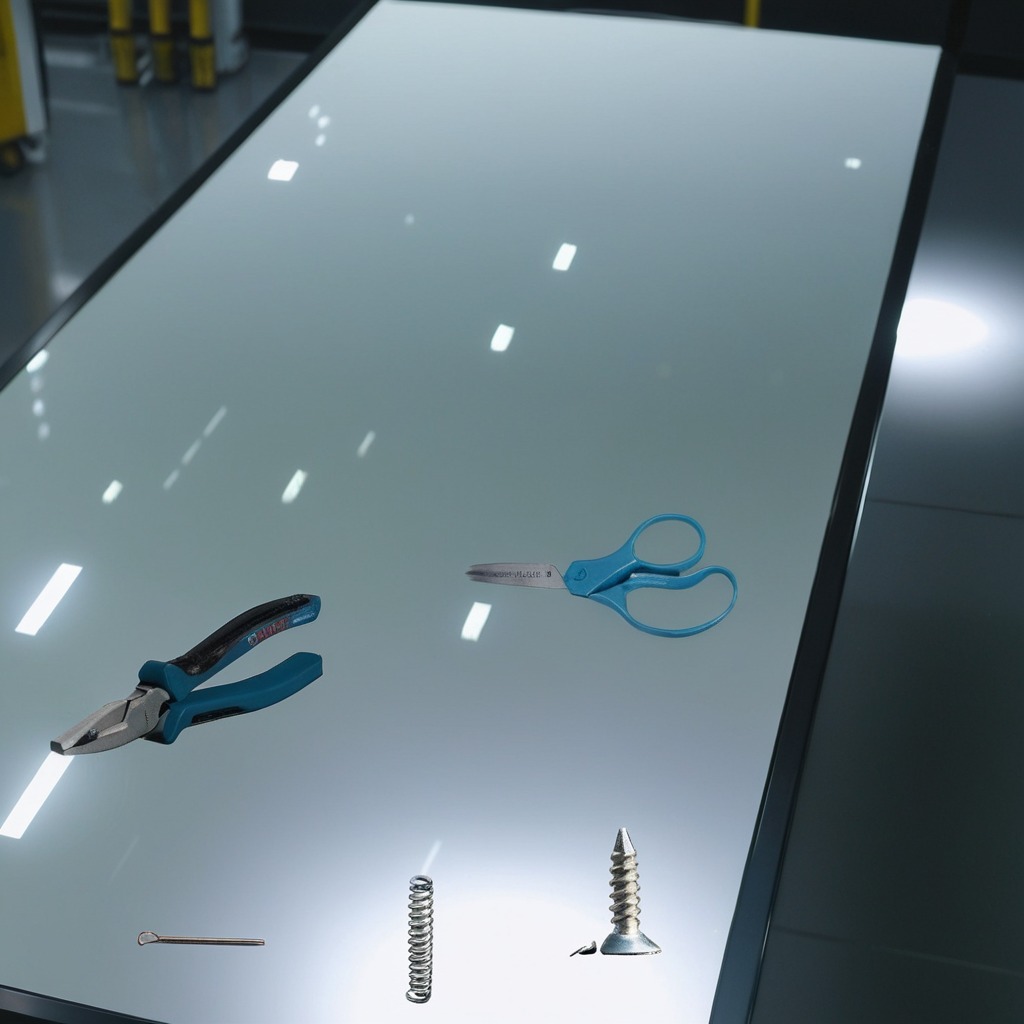
A metal machine screw, an iron nail, a pair of pliers, a coiled metal spring, and a pair of scissors are lying on a high-gloss table in a ship maintenance bay industrial lighting.